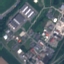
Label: Industrial